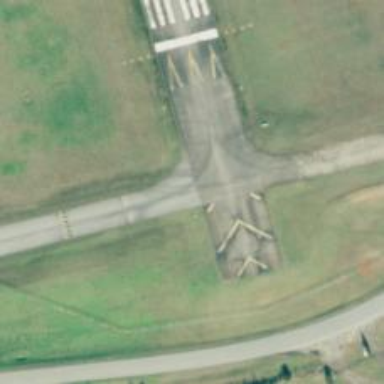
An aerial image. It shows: View of taxiway at the airport.